Question: I've been trying to copy this <URL>. I have the following code which works:
'''
var node = svg.selectAll(".node")
.data(nodes)
.enter().append("g")
.on("click", function (d) {
$(".modal-body").empty();
$(".modal-header").empty();
$(".modal-header").append("<h4>" + d.name + "</h4>");
$(".modal-body").append("<p>URL: " + d.relativePath + "</p>");
for (var key in d.verbDocDict) {
if (d.verbDocDict.hasOwnProperty(key)) {
console.log(key + ": " + d.verbDocDict[key])
-----> $(".modal-body").append("<p><a>" + key + ": " + d.verbDocDict[key].document + "</a></p>");
console.log("<p>This <a href="#" role="button" class="btn btn-default popover-test" title="A Title" data-content="And here's some amazing content. It's very engaging. right?">button</a> should trigger a popover on click.</p>")
//$(".modal-mody").append("<p>This <a href="#" role="button" class="btn btn-default popover-test" title="A Title" data-content="And here's some amazing content. It's very engaging. right?">button</a> should trigger a popover on click.</p>")
}
}
$('#myModal').modal('show');
})
'''
Modal displayed:

I'm trying to change the verbs to buttons that can be clicked like in the demo using this code:
'''
$(".modal-mody").append("<p>This <a href="#" role="button" class="btn btn-default popover-test" title="A Title" data-content="And here's some amazing content. It's very engaging. right?">button</a> should trigger a popover on click.</p>")
'''
However, this does not work and the modal body is blank.
Does anybody know how to correctly display buttons in this manner?
Here is my modal:
'''
<!-- Modal -->
<div class="modal fade" id="myModal" tabindex="-1" role="dialog" aria-labelledby="myModalLabel" aria-hidden="true">
<div class="modal-dialog">
<div class="modal-content">
<div class="modal-header">
<button type="button" class="close" data-dismiss="modal"><span aria-hidden="true">&times;</span><span class="sr-only">Close</span>
</button>
</div>
<div class="modal-body">
</div>
<div class="modal-footer">
<button type="button" class="btn btn-default" data-dismiss="modal">Close</button>
<button type="button" class="btn btn-primary">Save changes</button>
</div>
</div>
</div>
</div>
'''
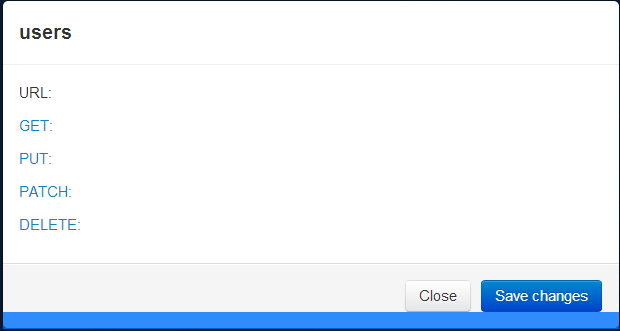
Answer: Silly me - it was a typo:
'''
$(".modal-mody").append("<p>This <a href="#" role="button" class="btn btn-default popover-test" title="A Title" data-content="And here's some amazing content. It's very engaging. right?">button</a> should trigger a popover on click.</p>")
'''
Instead of
'''
$(".modal-body").append("<p>This <a href="#" role="button" class="btn btn-default popover-test" title="A Title" data-content="And here's some amazing content. It's very engaging. right?">button</a> should trigger a popover on click.</p>")
'''
doh